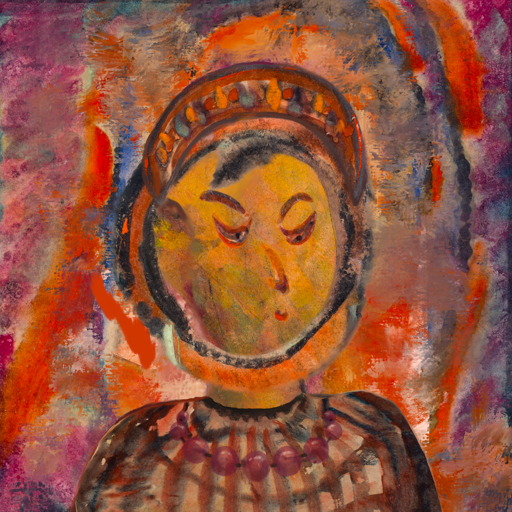
Background: Experience, Head And Neck Side: Gypsy_Mother, Face Side: Hypocrite, Bust: Orphan, Hair Side: Childish, Head Accessory: Hypocrite, Second Necklace: Blank, Necklace: Irani_2, Baby: Blank